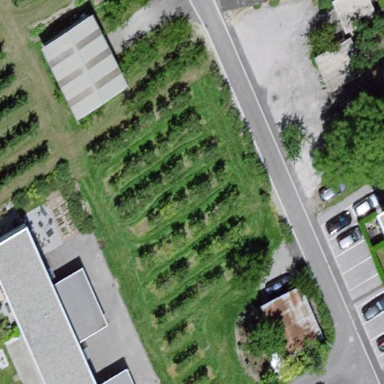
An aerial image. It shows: Orchard.